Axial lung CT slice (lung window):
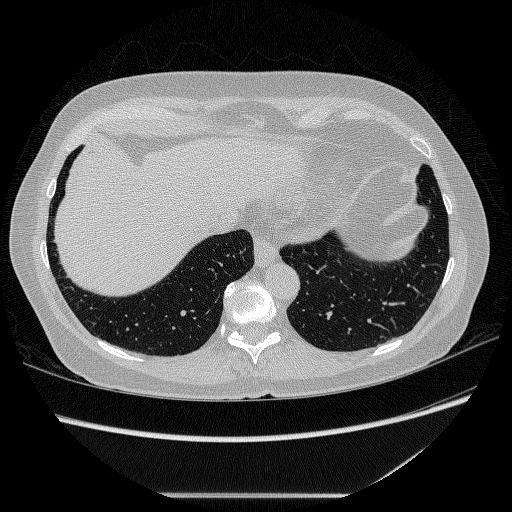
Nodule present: no